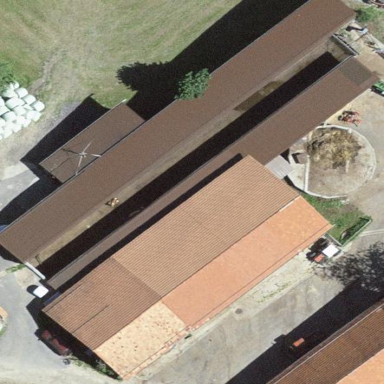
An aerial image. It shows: Barn.